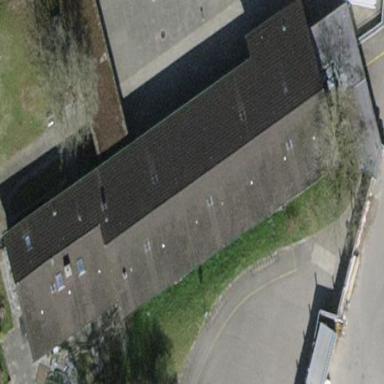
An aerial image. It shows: School building.